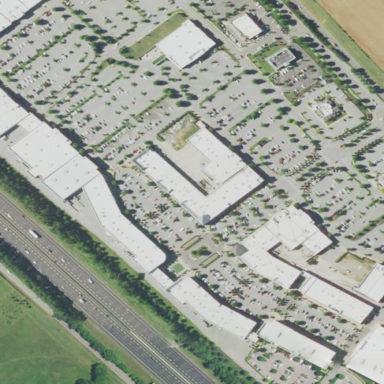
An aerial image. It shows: Mall.